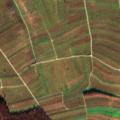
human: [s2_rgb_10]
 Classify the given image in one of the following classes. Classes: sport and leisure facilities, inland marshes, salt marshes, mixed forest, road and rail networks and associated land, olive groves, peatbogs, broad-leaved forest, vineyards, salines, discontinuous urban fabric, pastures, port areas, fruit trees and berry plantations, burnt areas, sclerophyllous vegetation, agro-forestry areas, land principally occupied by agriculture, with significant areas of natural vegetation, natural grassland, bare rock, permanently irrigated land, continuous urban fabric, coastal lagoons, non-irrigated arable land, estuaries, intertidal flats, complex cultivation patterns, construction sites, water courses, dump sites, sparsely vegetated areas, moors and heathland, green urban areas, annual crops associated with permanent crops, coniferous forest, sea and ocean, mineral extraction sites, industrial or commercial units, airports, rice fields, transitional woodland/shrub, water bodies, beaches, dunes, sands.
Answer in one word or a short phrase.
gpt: vineyards, broad-leaved forest